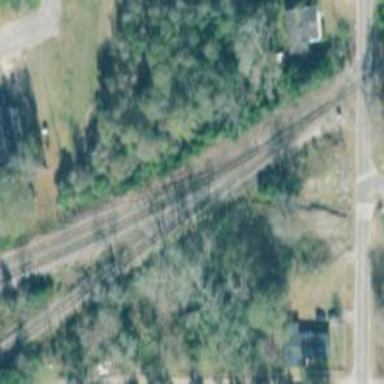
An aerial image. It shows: Railway spur junction.